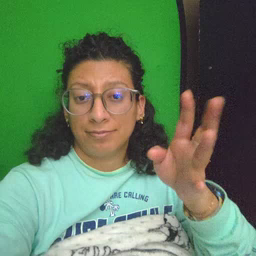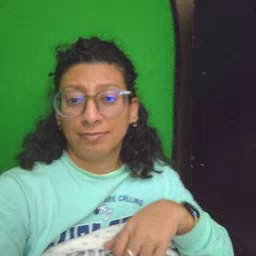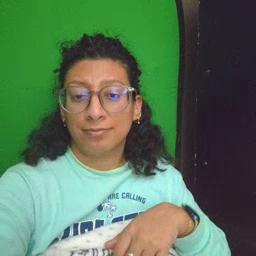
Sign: head